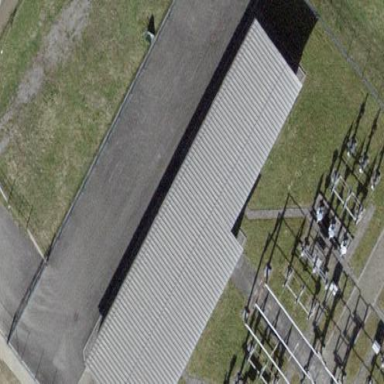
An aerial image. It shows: Service building.